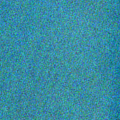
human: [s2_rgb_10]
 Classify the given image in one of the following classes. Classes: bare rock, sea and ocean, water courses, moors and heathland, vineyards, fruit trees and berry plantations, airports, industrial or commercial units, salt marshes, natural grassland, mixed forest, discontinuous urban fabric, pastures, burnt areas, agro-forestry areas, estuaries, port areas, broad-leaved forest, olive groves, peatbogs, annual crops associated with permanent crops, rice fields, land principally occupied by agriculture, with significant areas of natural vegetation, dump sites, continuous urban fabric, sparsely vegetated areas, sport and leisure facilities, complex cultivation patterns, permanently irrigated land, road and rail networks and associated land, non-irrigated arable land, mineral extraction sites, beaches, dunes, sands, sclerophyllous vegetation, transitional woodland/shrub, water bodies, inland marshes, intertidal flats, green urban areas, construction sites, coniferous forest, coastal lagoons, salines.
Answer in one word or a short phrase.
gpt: sea and ocean